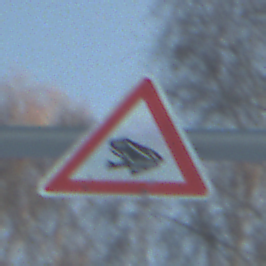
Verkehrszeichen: AmphibienwanderungRechts
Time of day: SunriseSunset
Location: Outdoor (Nature)
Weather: Clear
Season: Winter
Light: Natural